Question: As you can see in the below image, a DIMM is designated "Physical Memory 1" (and "Physical Memory 0"). Is there any way to use this to differentiate between DIMMs?

I was thinking it would be replacing the "Select * from Win32_PhysicalMemory" with "Select * from Win32_PhysicalMemory.Tag='Physical Memory 0'", but that did not work.
If anyone can offer any input on how to do this, thank you.
-LJM
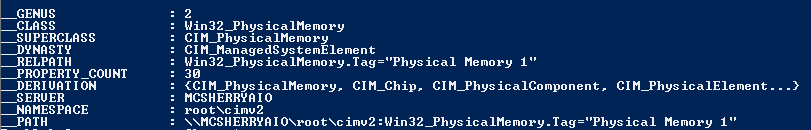
Answer: Use the 'where' clause to limit the results returned by the WMI select statement:
'''
SELECT * FROM Win32_PhysicalMemory WHERE Tag = 'Physical Memory 0'
'''
MSDN has more info on how to <URL>.